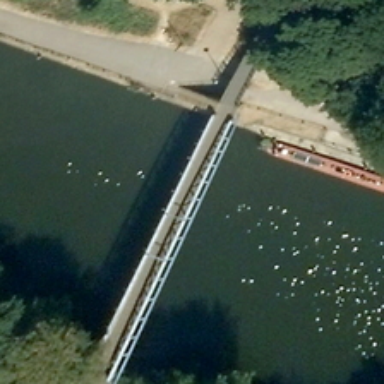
A bridge is over a river with many green trees in two sides of it .